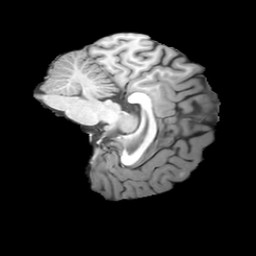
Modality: T1w
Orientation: sagittal